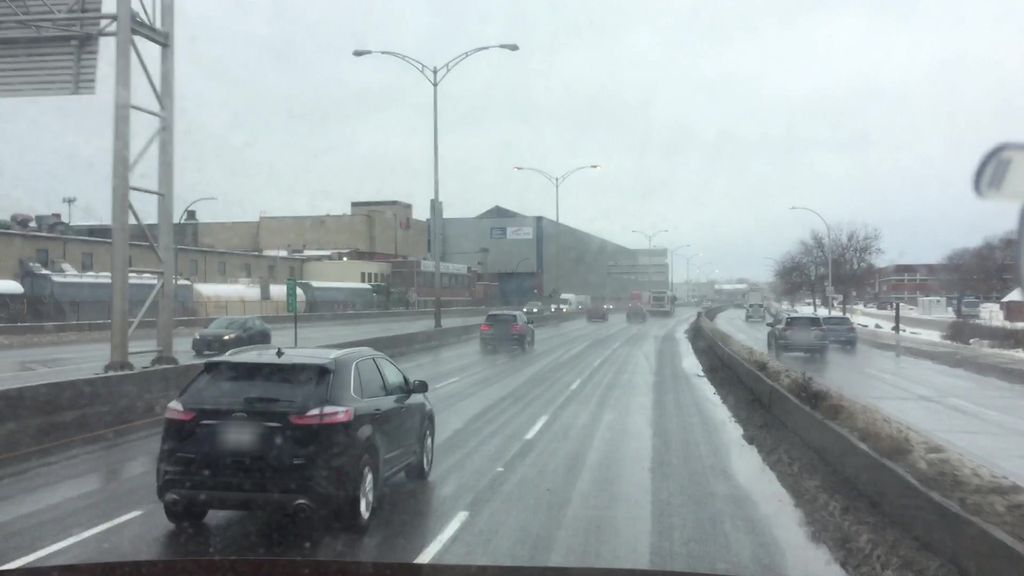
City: montreal